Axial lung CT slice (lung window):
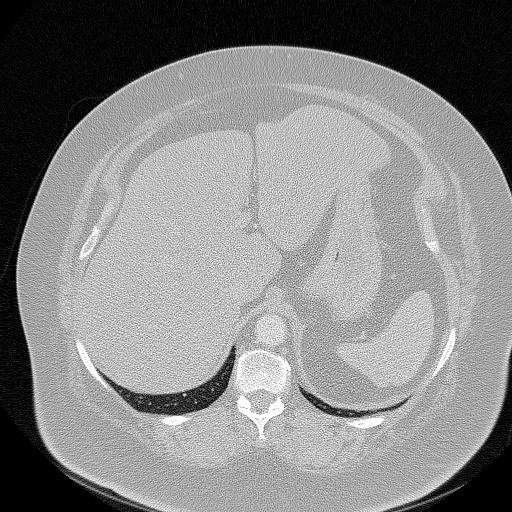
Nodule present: no